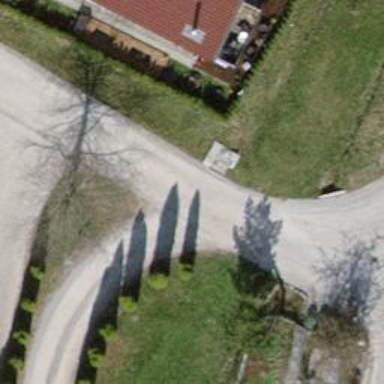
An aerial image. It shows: Compacted driveway serving as service road.